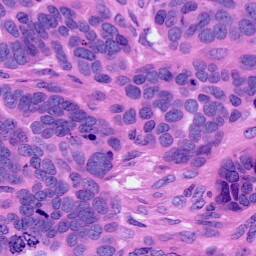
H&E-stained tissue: Ovarian